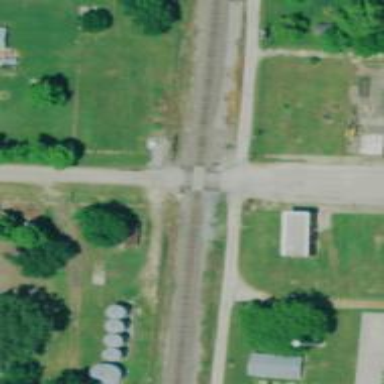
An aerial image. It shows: Railway level crossing.